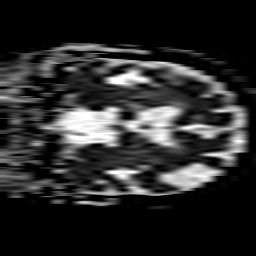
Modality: ADC
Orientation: coronal
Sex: female
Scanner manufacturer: philips
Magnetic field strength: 3 T
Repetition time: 4.007 s
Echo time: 0.06134 s